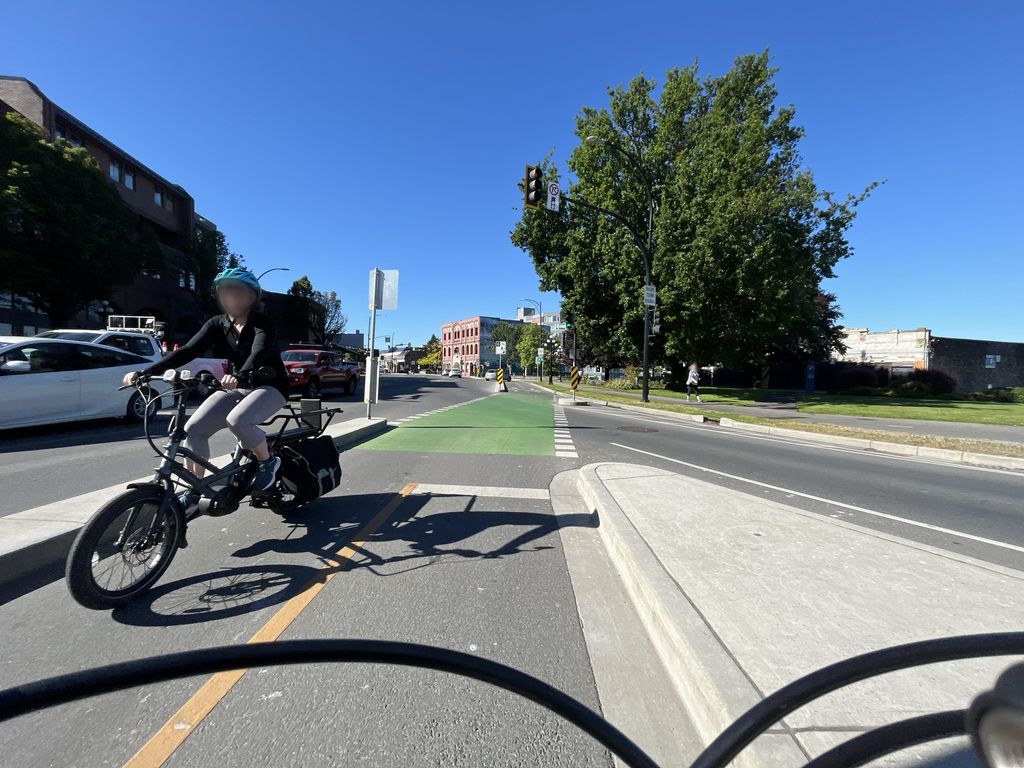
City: victoria